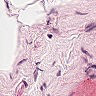
Metastatic tissue present: no